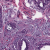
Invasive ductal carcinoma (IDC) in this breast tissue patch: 0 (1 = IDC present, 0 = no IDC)